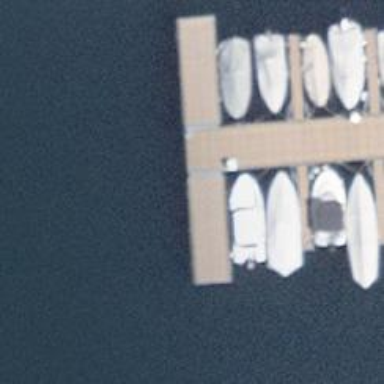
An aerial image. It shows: Man-made pier.